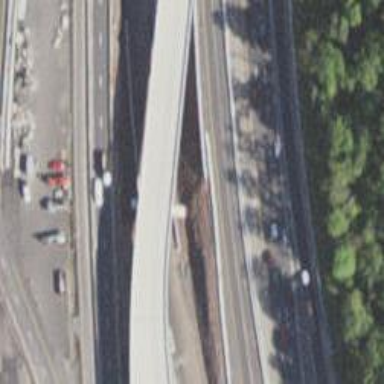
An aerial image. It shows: Bridge over motorway_link.